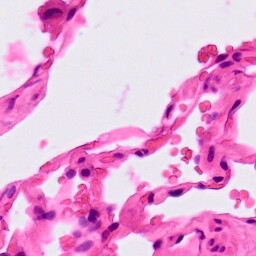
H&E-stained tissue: Lung